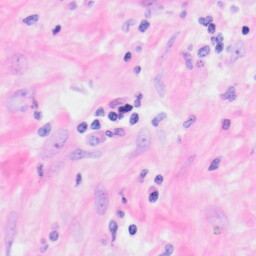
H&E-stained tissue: Kidney